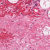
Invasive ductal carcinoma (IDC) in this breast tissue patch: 0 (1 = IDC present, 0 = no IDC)